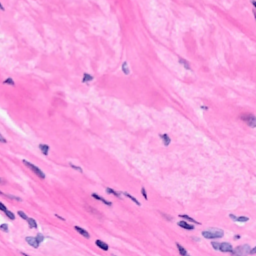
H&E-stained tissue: Breast